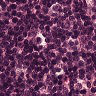
Metastatic tissue present: no